Field crop: maize
Growth stage: 2
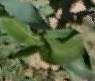
Species: maize